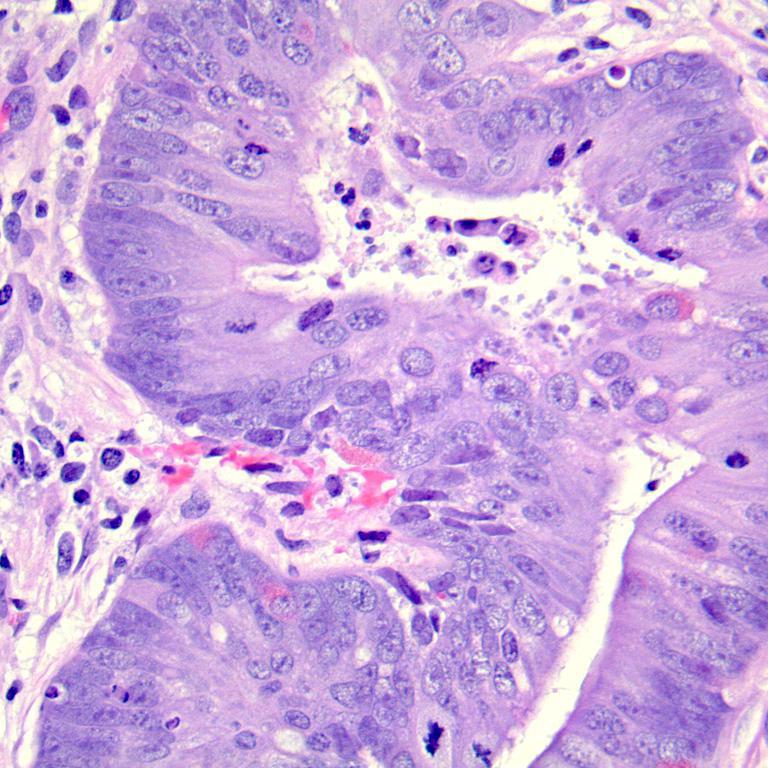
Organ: colon
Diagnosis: adenocarcinomas